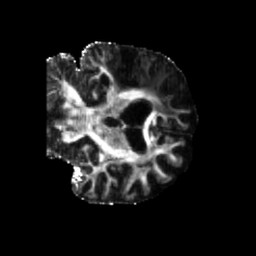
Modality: FA
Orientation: coronal
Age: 52
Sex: male
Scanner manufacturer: siemens
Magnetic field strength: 3 T
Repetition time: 5.25 s
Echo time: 0.08 s